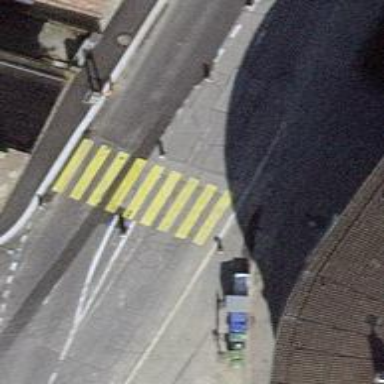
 and sidewalks on both sides. There is cycle lane on both sides of the road."